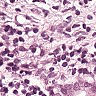
Metastatic tissue present: yes